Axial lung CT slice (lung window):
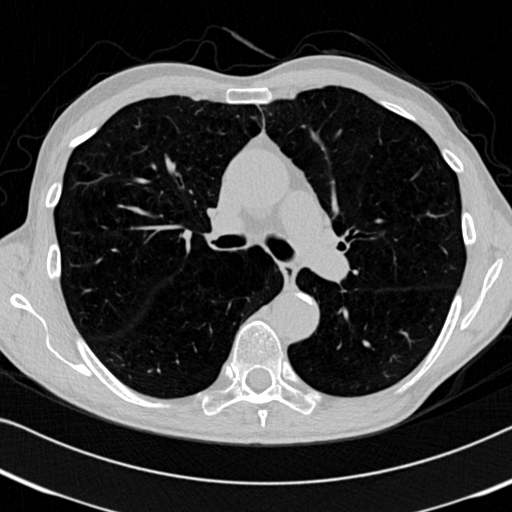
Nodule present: no